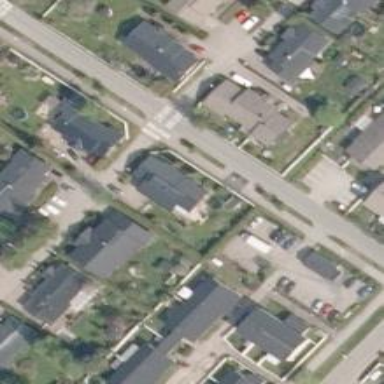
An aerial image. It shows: Uncontrolled crossing on the road.